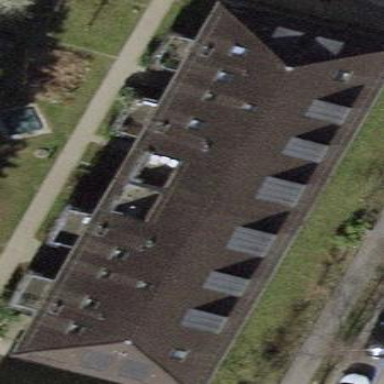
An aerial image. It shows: Hipped roof on apartment building.